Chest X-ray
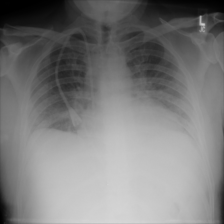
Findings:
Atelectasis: negative
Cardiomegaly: negative
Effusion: negative
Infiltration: negative
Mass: negative
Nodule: negative
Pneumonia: negative
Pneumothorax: negative
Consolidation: negative
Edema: positive
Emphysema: negative
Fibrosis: negative
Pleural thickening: negative
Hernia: negative